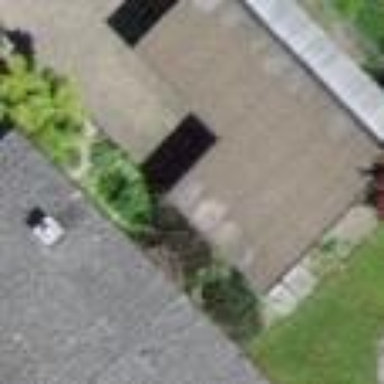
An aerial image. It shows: Garage building.